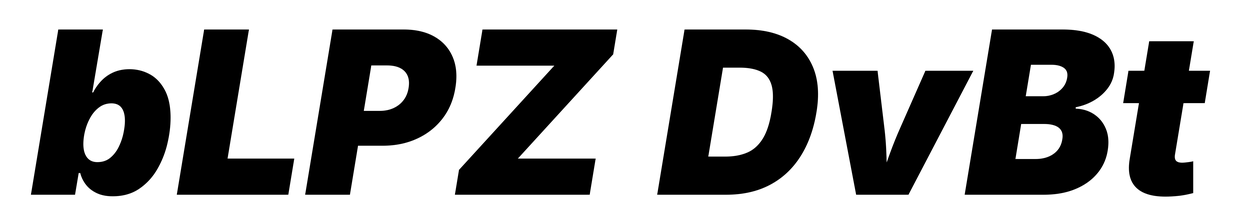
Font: Inter-Italic_Black_Italic